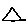
Label: triangle